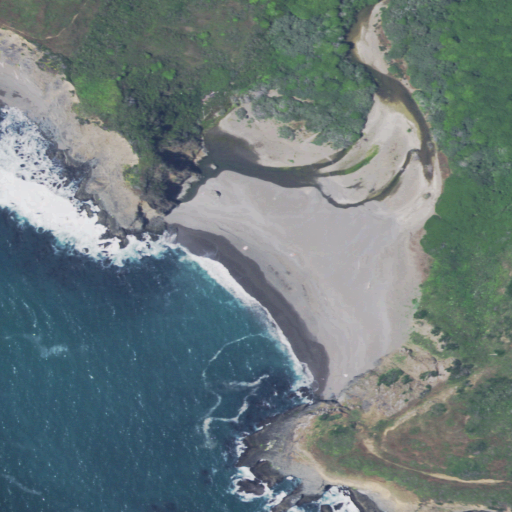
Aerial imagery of valley in California named Russian Gulch containing shrub, open water, herbaceous wetlands, woody wetlands, and evergreen forest